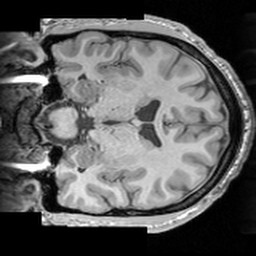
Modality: T1w
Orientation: coronal
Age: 22
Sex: male
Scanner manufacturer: siemens
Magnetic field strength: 3 T
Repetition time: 1.63 s
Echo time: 0.00311 s